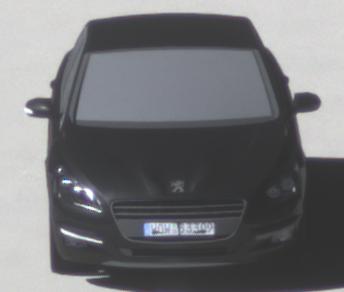
Make: Peugeot
Model: 508 120 VTi
Detailed model: 508 (I) Limousine
Model produced from: 2011/03
Model produced until: 2014/05
Doors: 4
Color: black
Road condition: dry road
Daytime: morning or afternoon
Contrast: high contrast